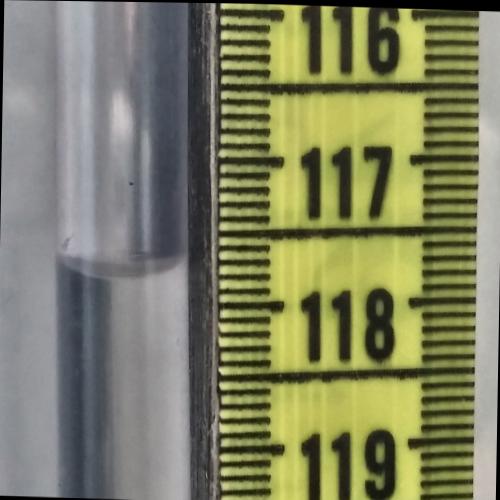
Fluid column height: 117.7 cm